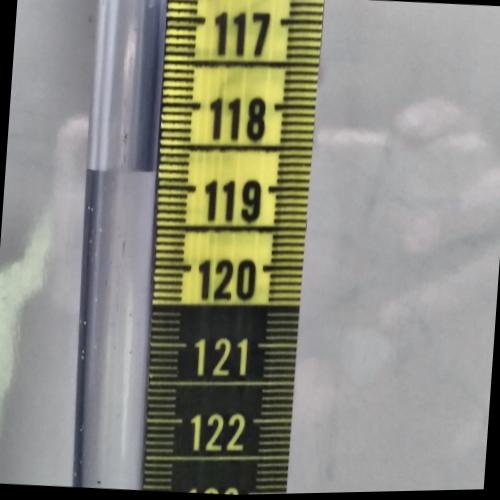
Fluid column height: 118.8 cm